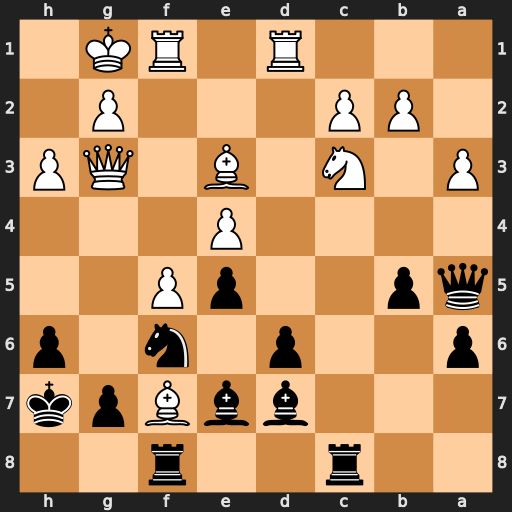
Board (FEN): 2r2r2/3bbBpk/p2p1n1p/qp2pP2/4P3/P1N1B1QP/1PP3P1/3R1RK1
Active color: b
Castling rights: -
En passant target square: -
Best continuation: Rxf7 Qg6+ Kg8